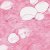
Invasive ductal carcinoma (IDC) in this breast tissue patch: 0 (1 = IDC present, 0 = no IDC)